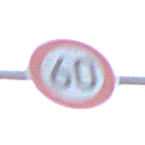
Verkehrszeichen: Geschwindigkeit60
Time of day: SunriseSunset
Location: Outdoor (Nature)
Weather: Clear
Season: NotSpecified
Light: Natural